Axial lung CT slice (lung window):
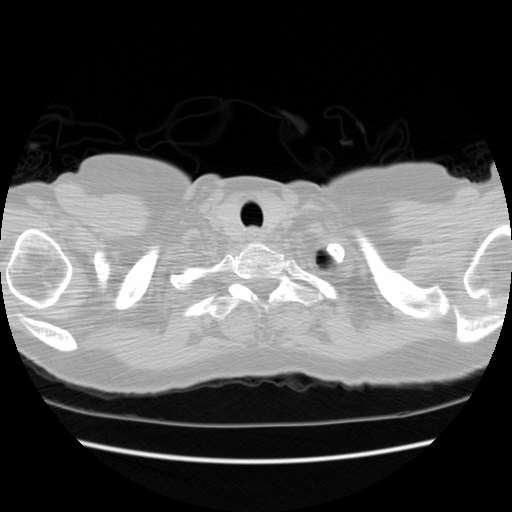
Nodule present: no